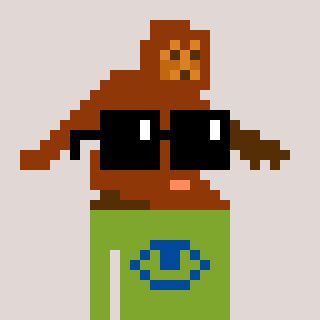
a pixel art character with square black sunglasses, a bigfoot-shaped head and a slimegreen-colored body on a warm background